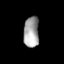
Tissue: lung
Cell type: Epithelial cells
Senescence score: 0.2065
Nuclear area (px): 464
Mean DAPI intensity: 163.056